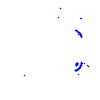
Particle: pion